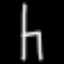
Label: chair